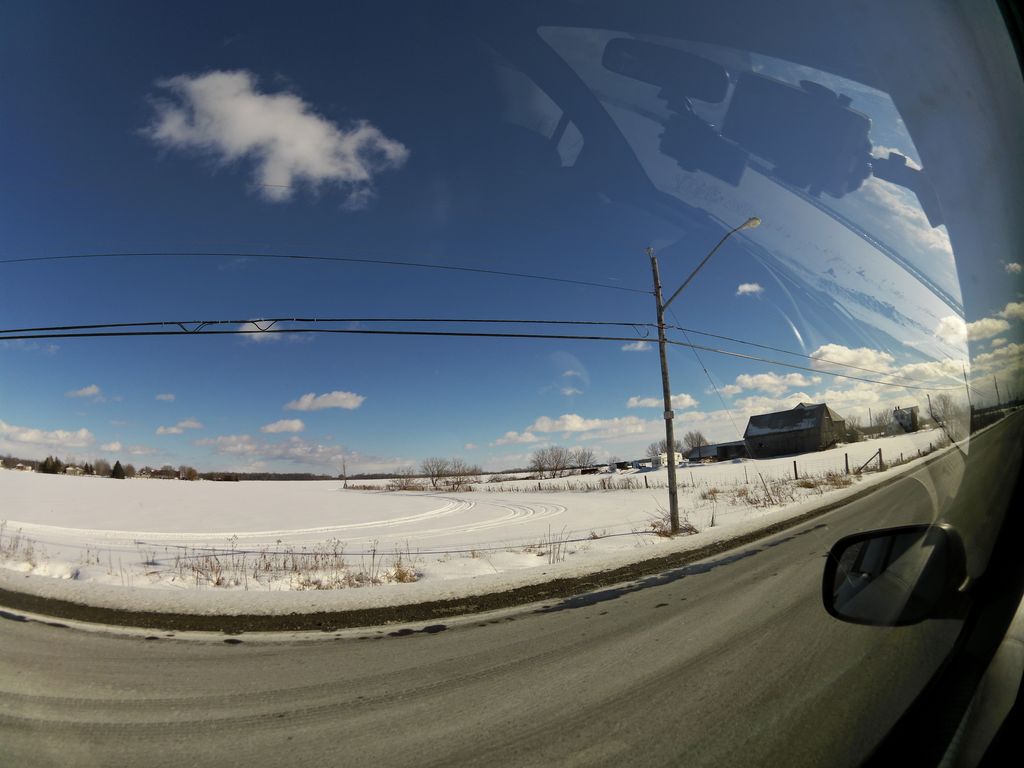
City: ottawa-gatineau